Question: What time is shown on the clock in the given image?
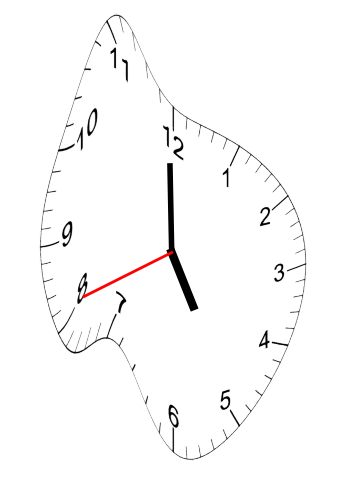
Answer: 04:59:41